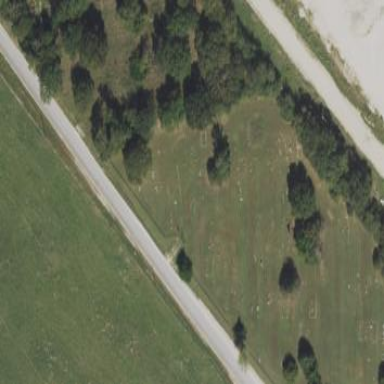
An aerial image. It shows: Cemetery.